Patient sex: M
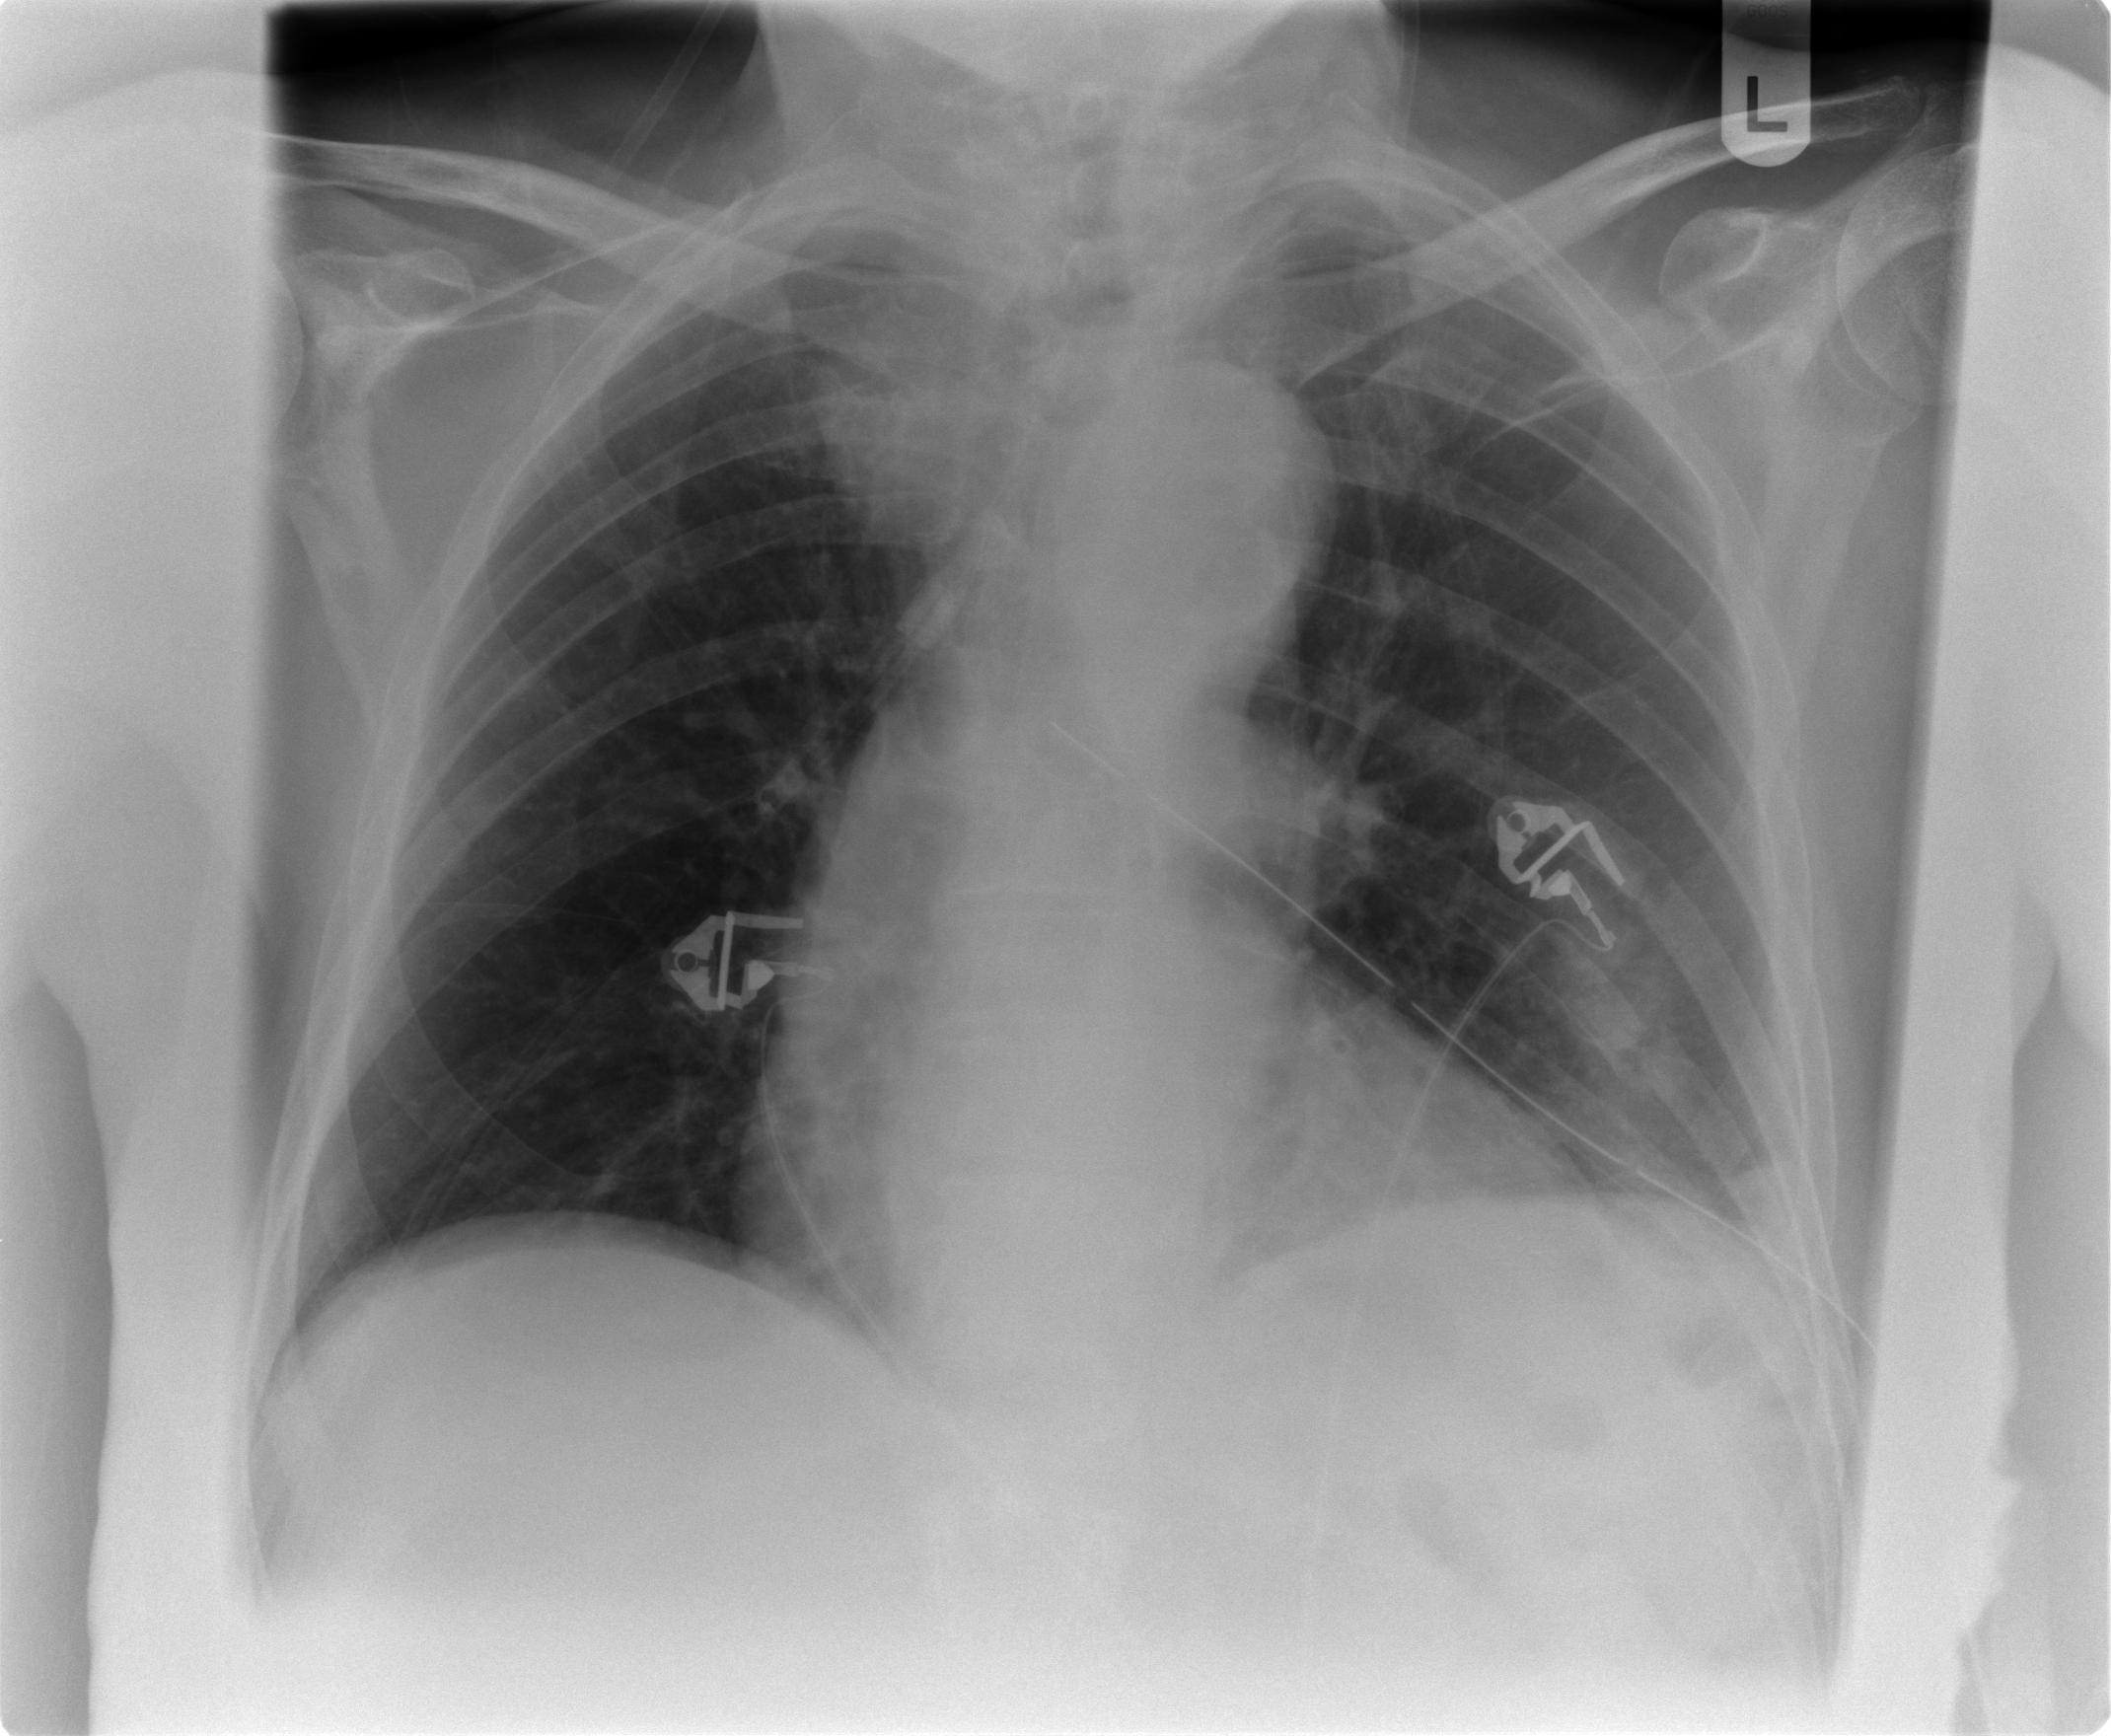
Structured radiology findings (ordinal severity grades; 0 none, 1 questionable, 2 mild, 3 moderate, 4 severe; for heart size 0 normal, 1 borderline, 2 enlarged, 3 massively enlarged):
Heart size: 2
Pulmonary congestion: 0
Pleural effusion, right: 0
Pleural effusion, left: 1
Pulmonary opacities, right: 0
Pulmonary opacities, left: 0
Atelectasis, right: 0
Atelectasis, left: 2